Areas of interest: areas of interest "Comprehensive Gymnasium"
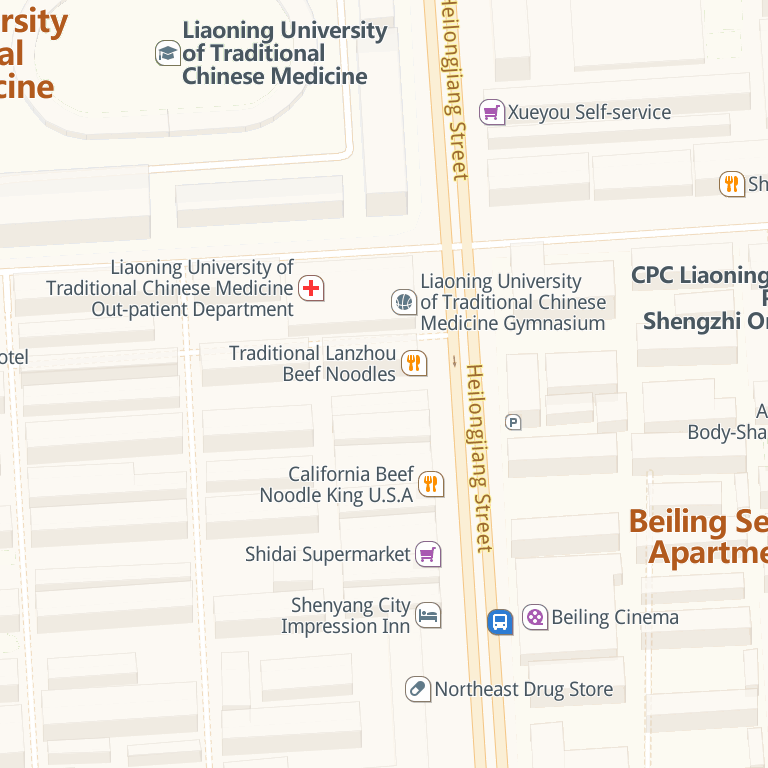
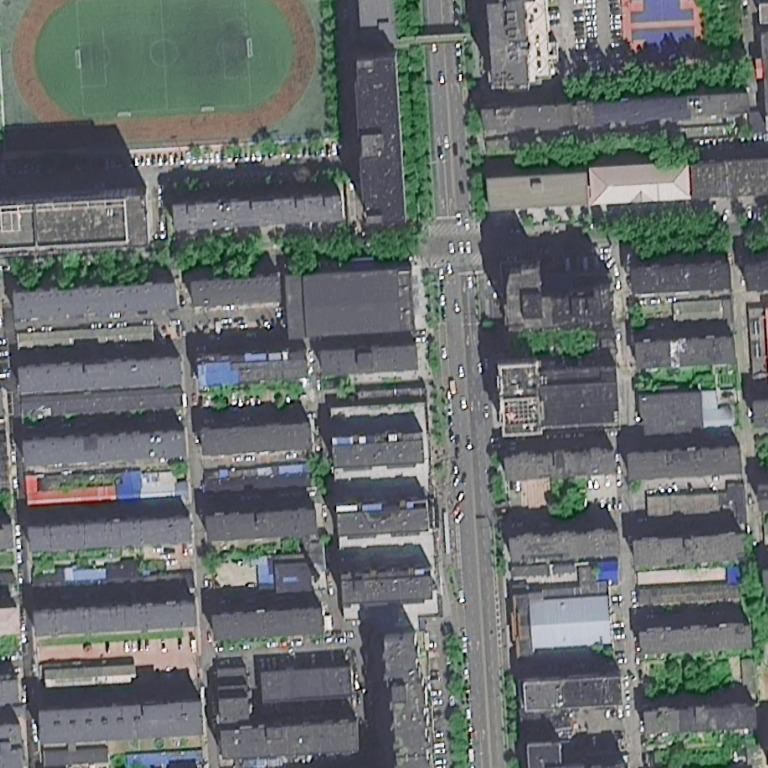